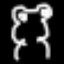
Label: frog